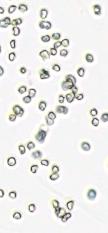
Label: Phaeocystis